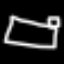
Label: bed